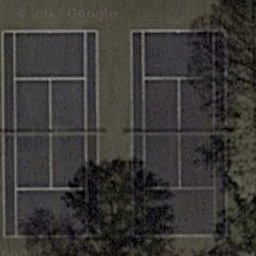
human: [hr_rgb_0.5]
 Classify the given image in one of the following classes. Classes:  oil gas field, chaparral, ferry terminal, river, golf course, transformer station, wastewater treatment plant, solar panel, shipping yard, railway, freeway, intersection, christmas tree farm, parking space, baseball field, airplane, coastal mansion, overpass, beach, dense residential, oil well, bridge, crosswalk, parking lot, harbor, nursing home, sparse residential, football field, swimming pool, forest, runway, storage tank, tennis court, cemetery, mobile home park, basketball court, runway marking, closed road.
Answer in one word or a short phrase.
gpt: tennis court